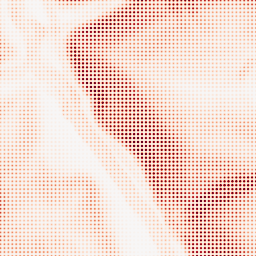
Category: morphological
Decomposition family: morphological_gradient
Decomposition parameters: size: 7
shape: disk
Upsampling method: sinc_hamming
Upsampling parameters: scale: 8
kernel_size: 4
Upsampling scale: 8